Interaction volume radius: 10 \u00c5
Interaction volume height: 20 \u00c5
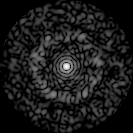
Disorder parameter: 0.8138